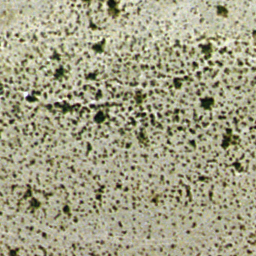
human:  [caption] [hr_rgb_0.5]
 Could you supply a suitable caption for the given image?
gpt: Lots of plants scattered on the ground. .

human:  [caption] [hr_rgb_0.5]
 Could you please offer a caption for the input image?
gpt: There are some grey plants scattered on the ground .

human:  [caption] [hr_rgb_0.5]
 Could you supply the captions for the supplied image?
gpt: This is a chaparral .

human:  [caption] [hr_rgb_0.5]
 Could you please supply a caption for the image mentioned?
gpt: Lots of plants scattered in the loess ground. .

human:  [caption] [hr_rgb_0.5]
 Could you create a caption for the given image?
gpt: Some grey plants are scattered in the loess ground .